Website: home-depot
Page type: newsletter-management
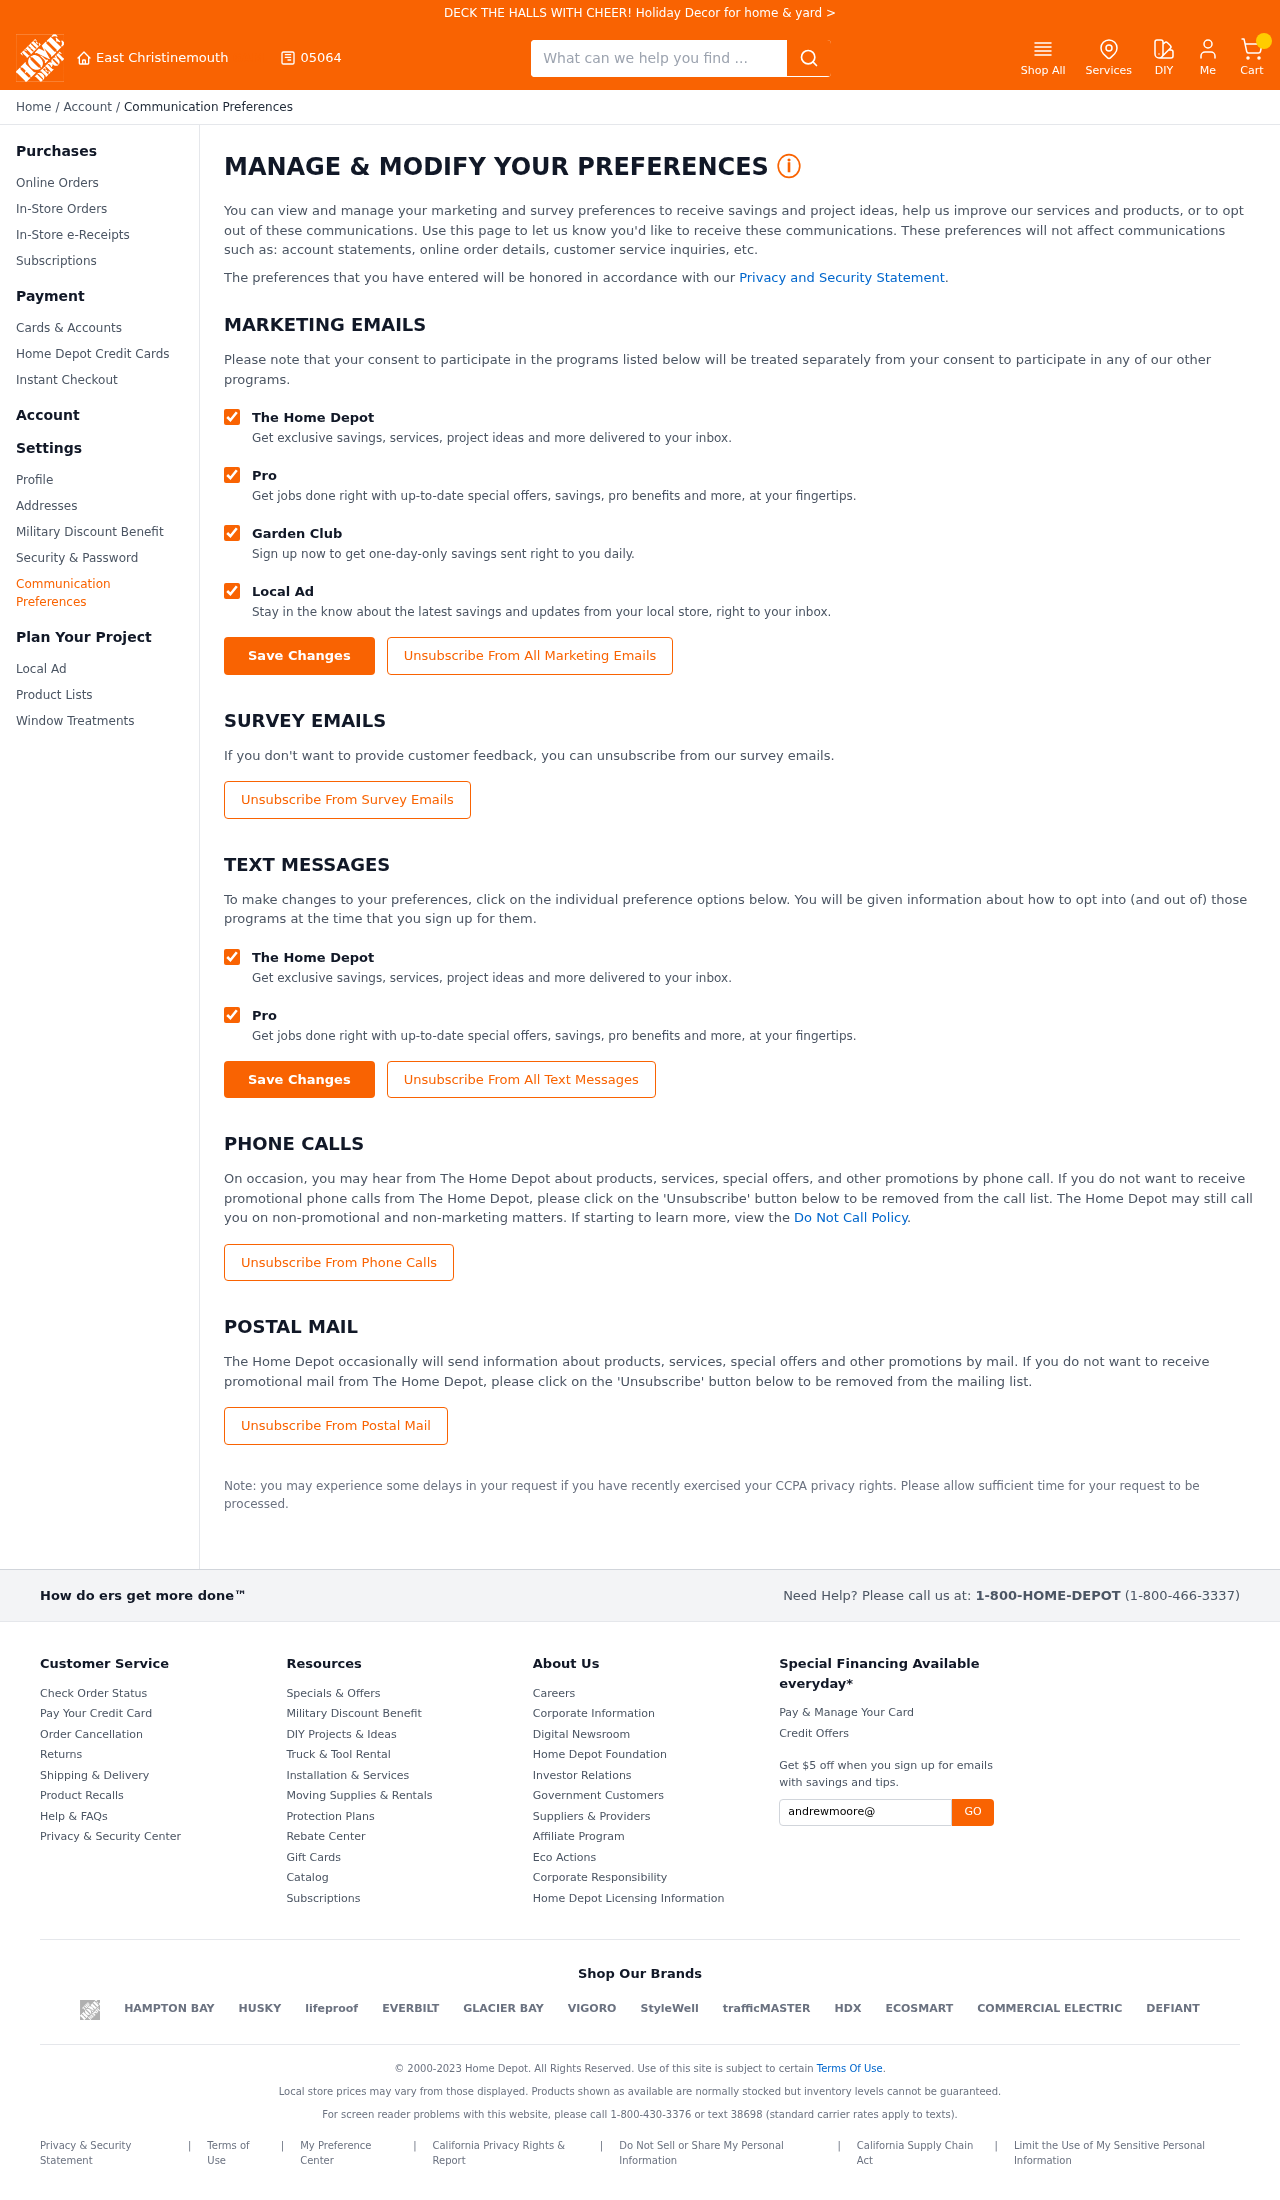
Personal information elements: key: PII_CITY
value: East Christinemouth
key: PII_POSTCODE
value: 05064
Search elements: key: HEADER_SEARCH
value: What can we help you find ...